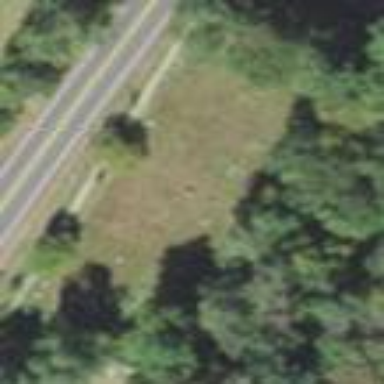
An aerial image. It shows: Private cemetery with magic category designation.